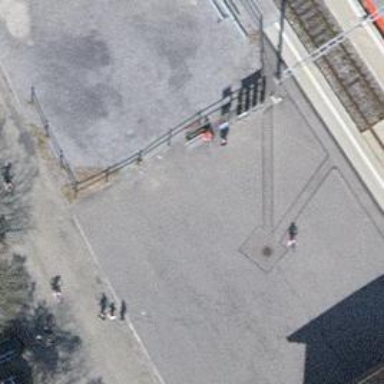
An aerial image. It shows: Public transport stop position.